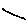
Label: line